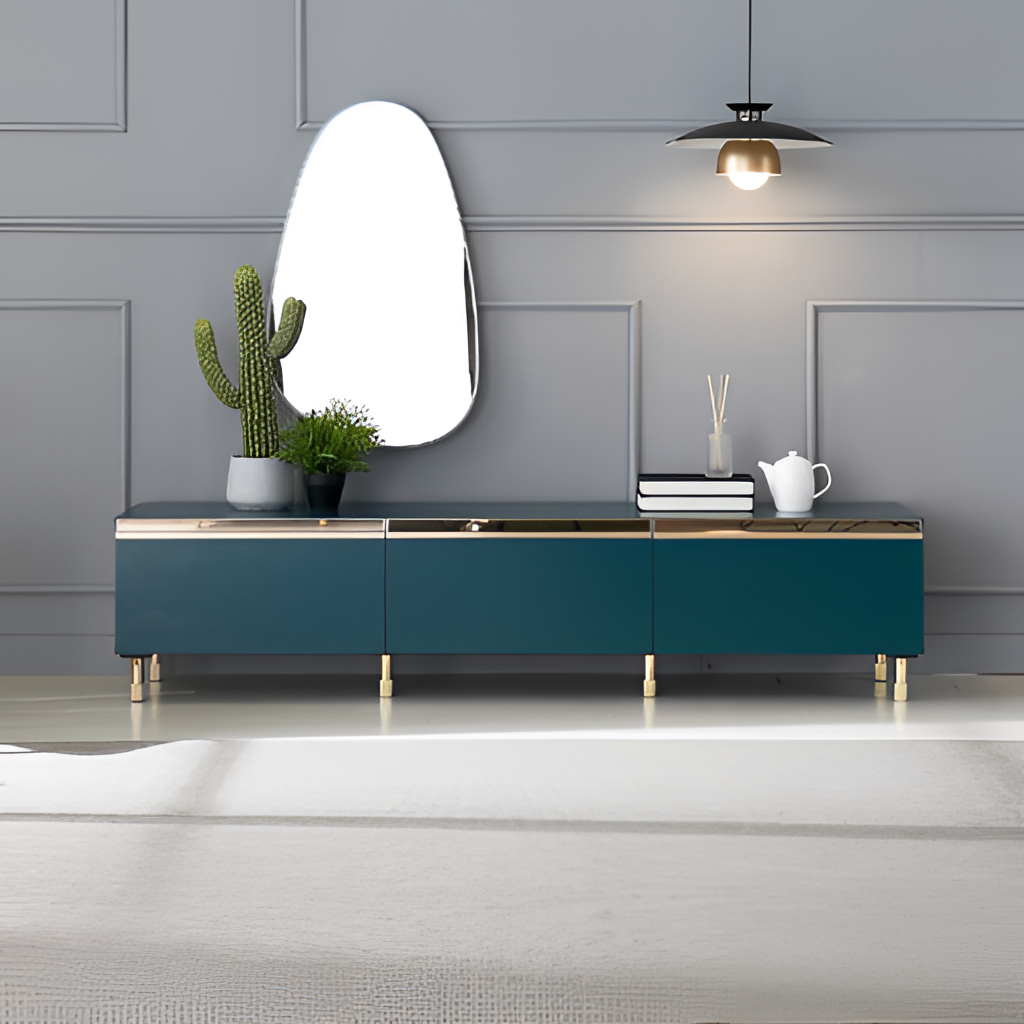
living room, lacquer console table, contemporary, gray wood flooring, with plank pattern, gray panel wallpaper, with solid pattern